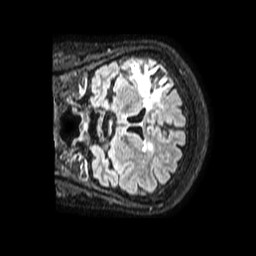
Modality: FLAIR
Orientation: coronal
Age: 53
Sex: female
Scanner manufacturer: philips
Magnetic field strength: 1.5 T
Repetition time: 4.8 s
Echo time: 0.3317 s